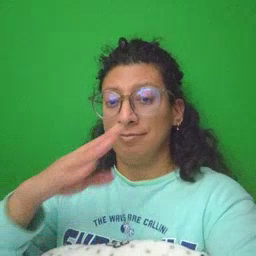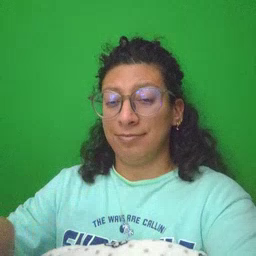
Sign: quiet